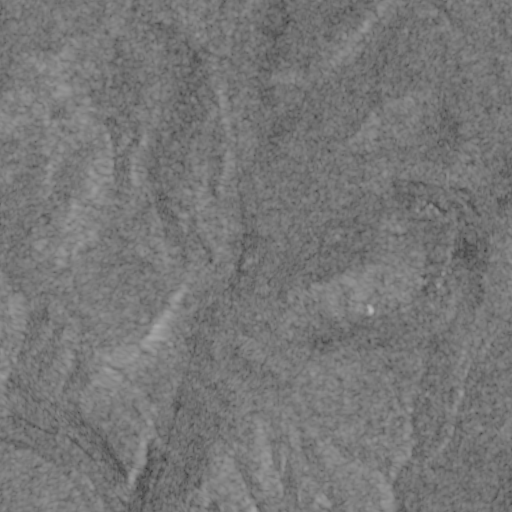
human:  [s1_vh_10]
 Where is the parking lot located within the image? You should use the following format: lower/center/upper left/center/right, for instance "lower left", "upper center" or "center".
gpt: The parking lot is located in the center of the image.
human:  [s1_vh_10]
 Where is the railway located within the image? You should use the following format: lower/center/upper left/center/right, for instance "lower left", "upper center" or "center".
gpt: The railway is located in the lower left of the image.
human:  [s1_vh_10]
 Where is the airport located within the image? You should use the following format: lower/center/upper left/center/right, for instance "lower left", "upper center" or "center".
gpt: There is no airport in the image.

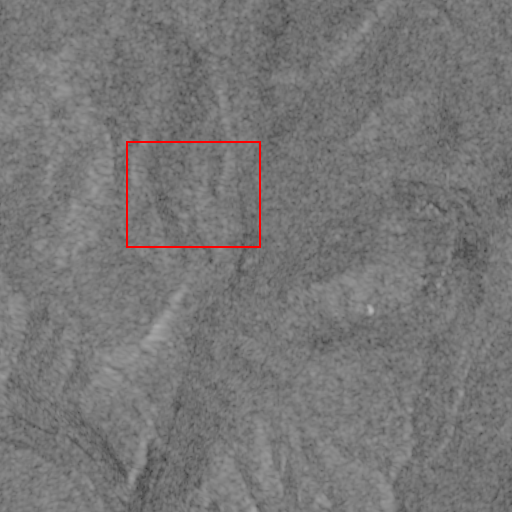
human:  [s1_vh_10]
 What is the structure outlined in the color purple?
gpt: There is no purple outline.
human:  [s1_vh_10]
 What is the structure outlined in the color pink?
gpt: There is no structure outlined in pink.